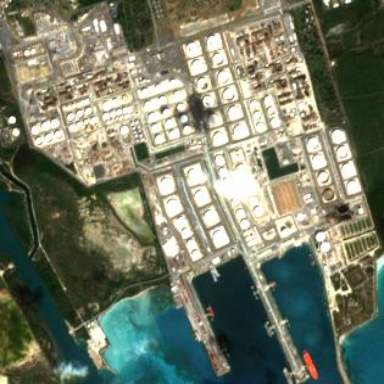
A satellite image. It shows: Industrial area designated for refinery that processes oil.